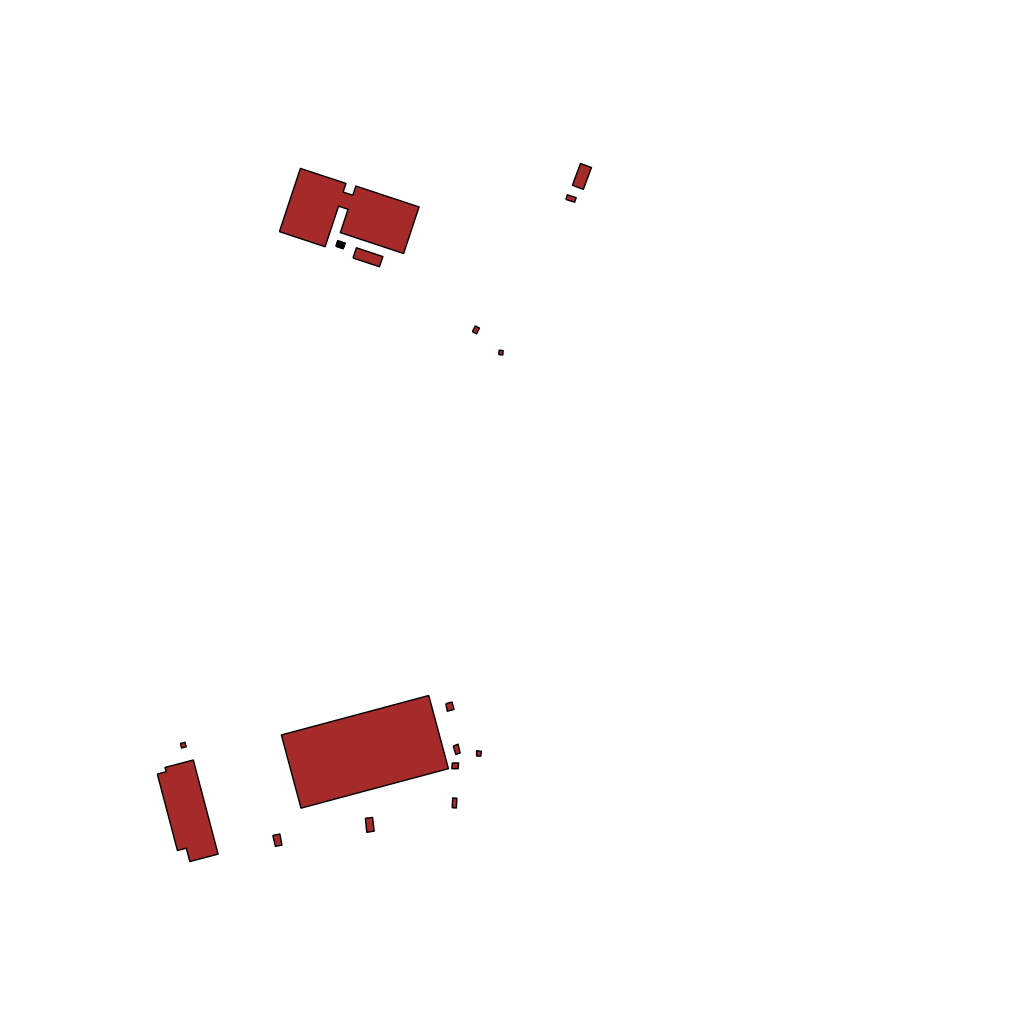
Tags: overhead vector_map, industrial, recreation, individual_rise, low_rise, density_1, Building, Facility, 1.0 km²